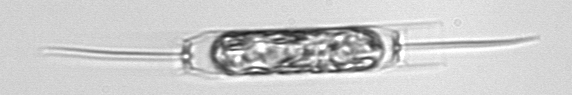
Label: Ditylum_brightwellii